【题型】选择题　【知识点】立体几何　【难度】easy
在手工课上，小明将一张半径为$2\mathrm{cm}$的半圆形纸片折成了一个圆锥（无裁剪无重叠），接着将一个光滑的彩球放置于圆锥底部，制作成一个冰淇淋模型，如下图.已知该彩球的表面积为$16\pi\mathrm{cm}^2$，则该冰淇淋模型的高（圆锥顶点到球面上点的最远距离）为（$\quad$）

\noindent A. $\bigl(2+\sqrt{3}\bigr)\mathrm{cm} \qquad$ B. $\bigl(2+2\sqrt{3}\bigr)\mathrm{cm} \qquad$ C. $2\sqrt{3}\mathrm{cm} \qquad$ D. $4\sqrt{3}\mathrm{cm}$
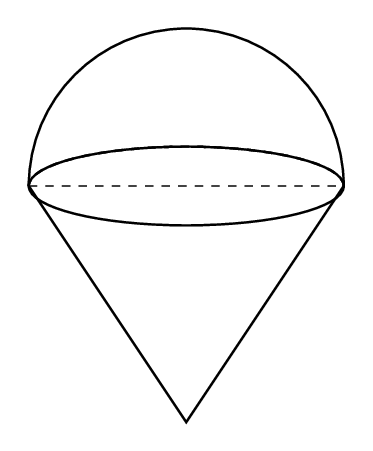
【解答】
\noindent \textbf{【答案】} B

\noindent \textbf{【分析】} 求出彩球的半径，圆锥的底面半径和高，从而求出$OB=\sqrt{3}$，从而得到该冰淇淋模型的高为$CB+OB+r=\bigl(2+2\sqrt{3}\bigr)\mathrm{cm}$.

\noindent \textbf{【详解】} 设彩球的半径为$r$，则$4\pi r^2=16\pi$，解得$r=2$，

\noindent 设圆锥的底面半径为$R$，则$2\pi R=2\pi$，解得$R=1$，

\noindent 设圆锥的高为$h$，则$h=\sqrt{2^2-R^2}=\sqrt{3}$，

\noindent 如图所示，$AO=2$,$AB=1$，由勾股定理得
\[
OB=\sqrt{r^2-R^2}=\sqrt{3},
\]
\noindent 故该冰淇淋模型的高为$CB+OB+r=\bigl(2+2\sqrt{3}\bigr)\mathrm{cm}$.

\noindent 故选：B.
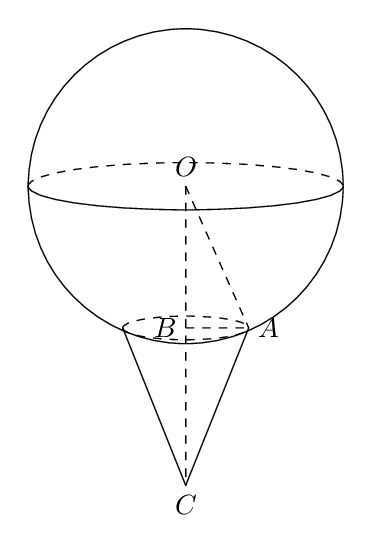